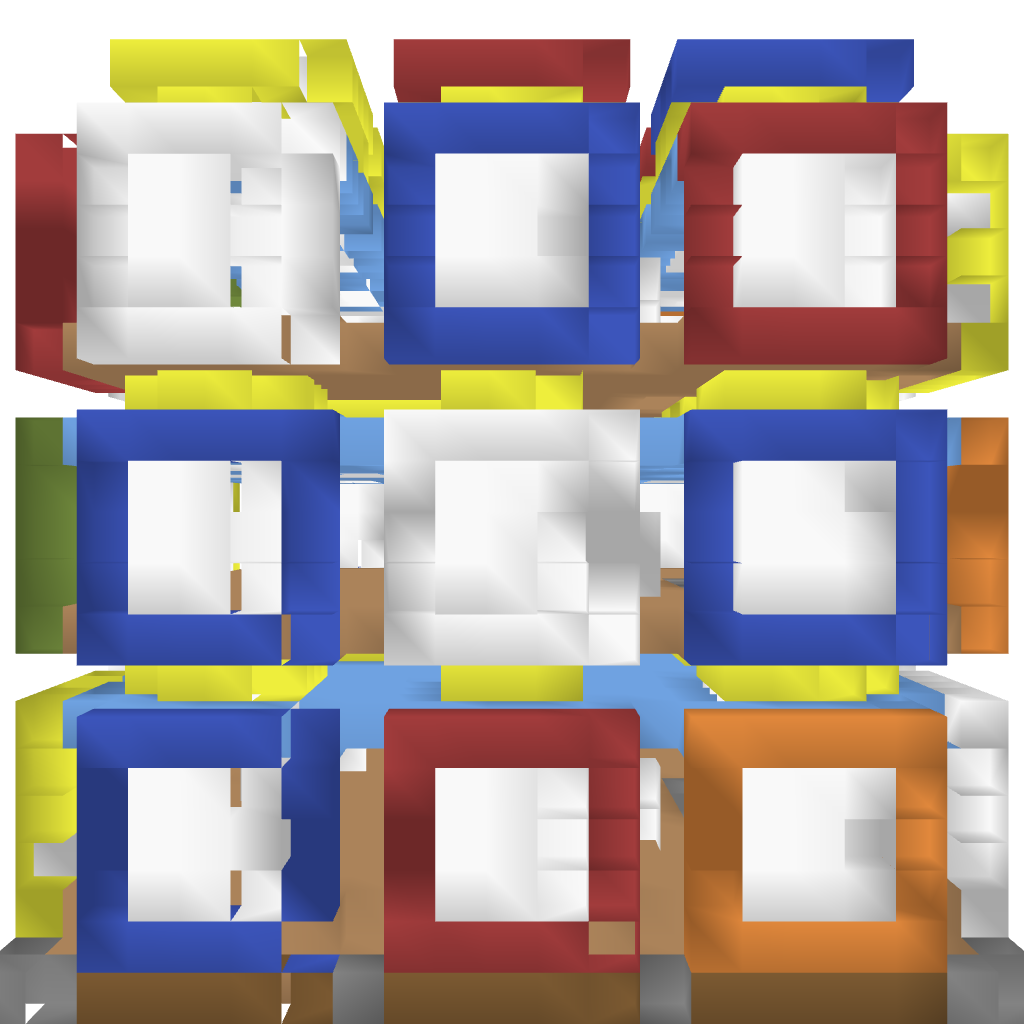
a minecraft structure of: Especial Modern Building #1 - Magic Cube bad low quality